Aerial crown-view tile of a tropical tree (Barro Colorado Island, Panama), acquired 20240813:
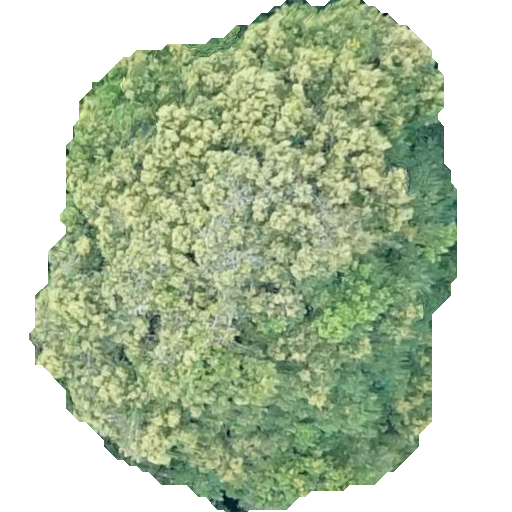
Species: Prioria copaifera
GBIF accepted scientific name: Prioria copaifera
Crown area: 254.011 m²